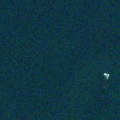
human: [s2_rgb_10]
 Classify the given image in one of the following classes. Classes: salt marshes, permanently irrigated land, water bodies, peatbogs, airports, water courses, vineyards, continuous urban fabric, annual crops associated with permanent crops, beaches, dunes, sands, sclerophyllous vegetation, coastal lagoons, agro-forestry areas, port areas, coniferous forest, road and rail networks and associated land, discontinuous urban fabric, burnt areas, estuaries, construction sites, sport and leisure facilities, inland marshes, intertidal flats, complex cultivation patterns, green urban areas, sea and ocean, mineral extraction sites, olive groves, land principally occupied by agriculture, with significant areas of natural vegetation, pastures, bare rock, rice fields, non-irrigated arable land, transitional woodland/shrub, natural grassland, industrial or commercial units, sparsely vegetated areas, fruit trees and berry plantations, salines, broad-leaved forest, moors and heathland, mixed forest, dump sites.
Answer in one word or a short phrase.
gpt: sea and ocean